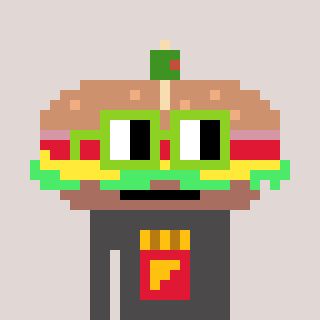
a pixel art character with square light green glasses, a sandwich-shaped head and a grayscale-colored body on a warm background